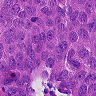
Metastatic tissue present: yes